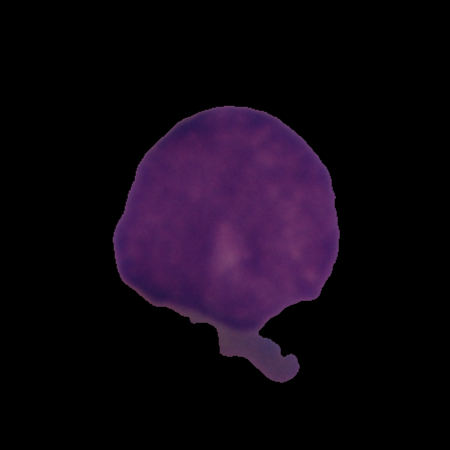
Label: cancer